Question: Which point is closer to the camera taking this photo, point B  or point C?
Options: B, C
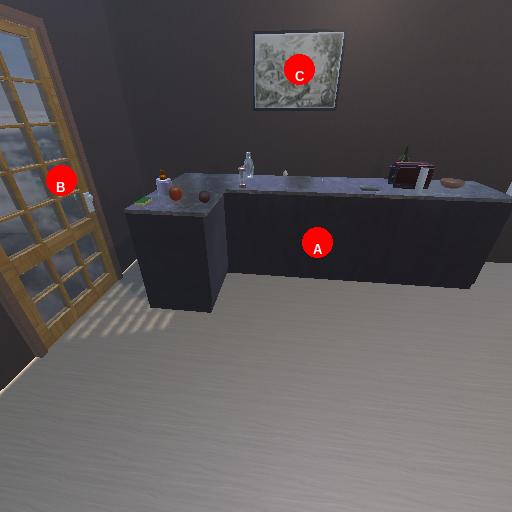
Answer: B